Field crop: tomato
Growth stage: 1
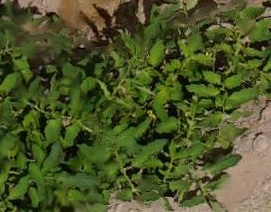
Species: tomato